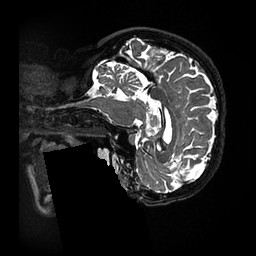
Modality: T2w
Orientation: sagittal
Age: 65
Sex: female
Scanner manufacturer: ge
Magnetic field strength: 3 T
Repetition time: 3.202 s
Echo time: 0.06568 s